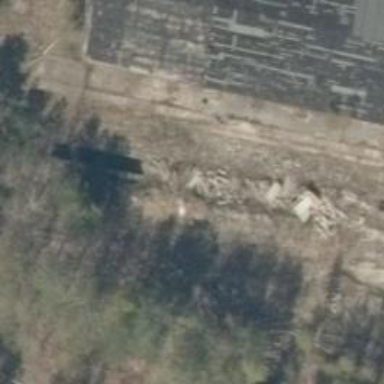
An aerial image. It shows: Abandoned railway yard.